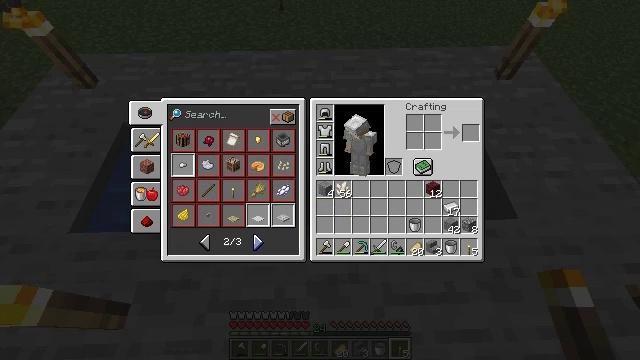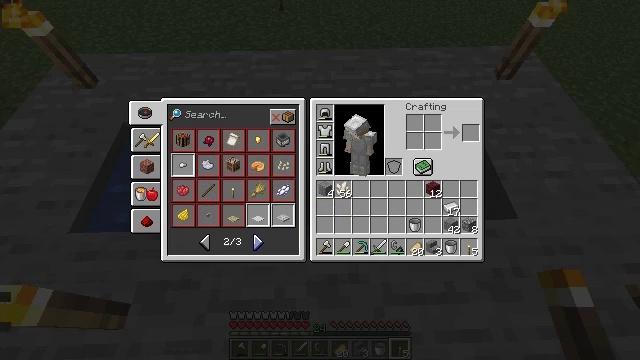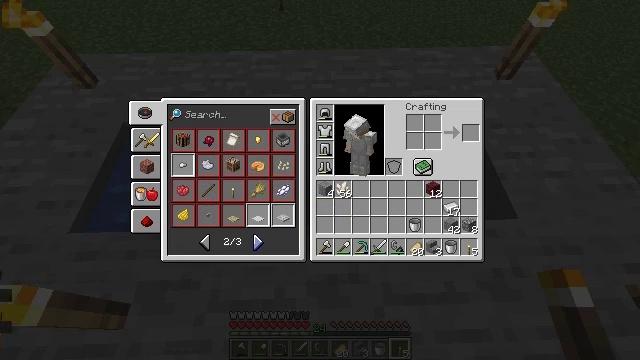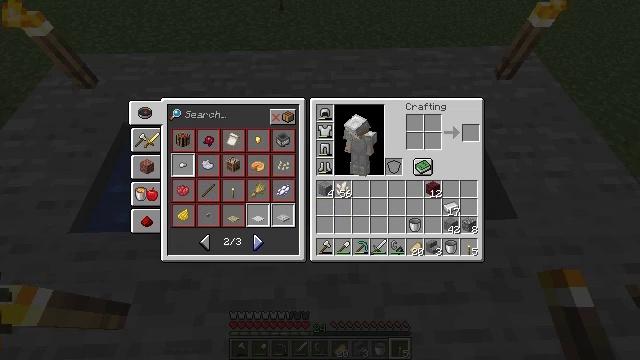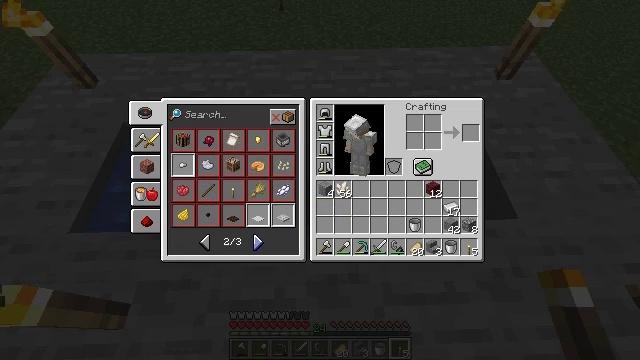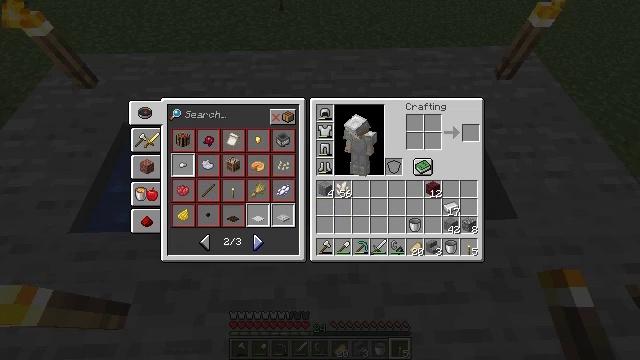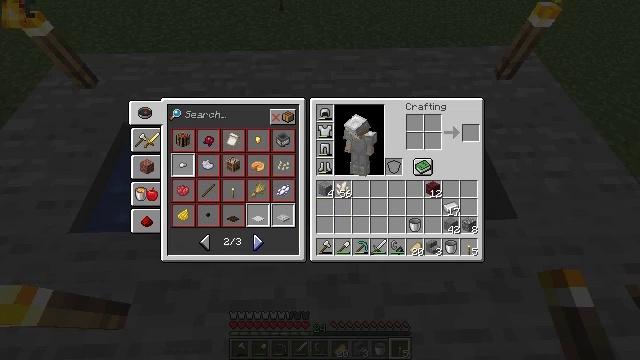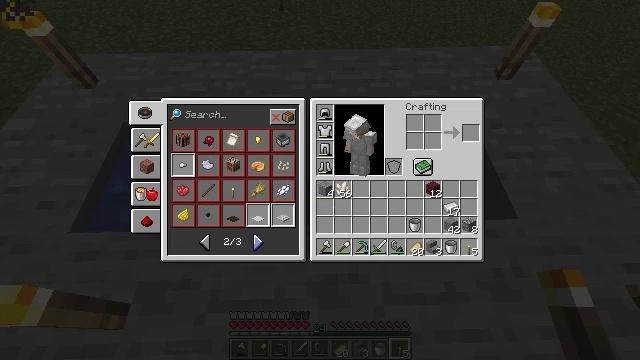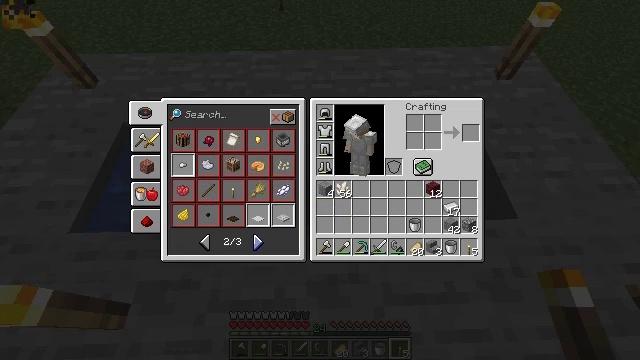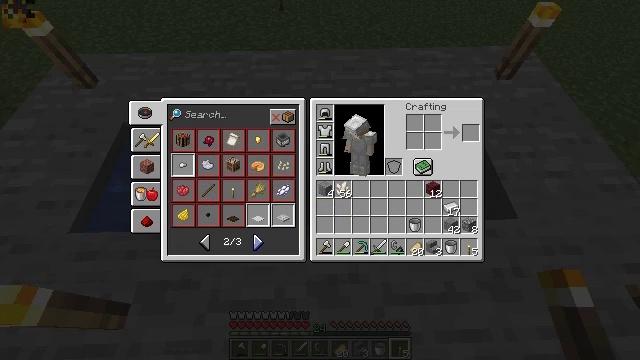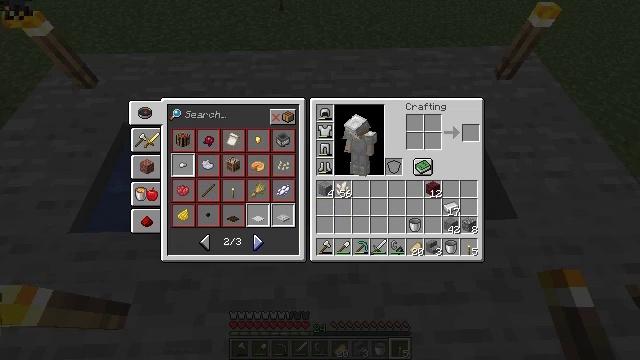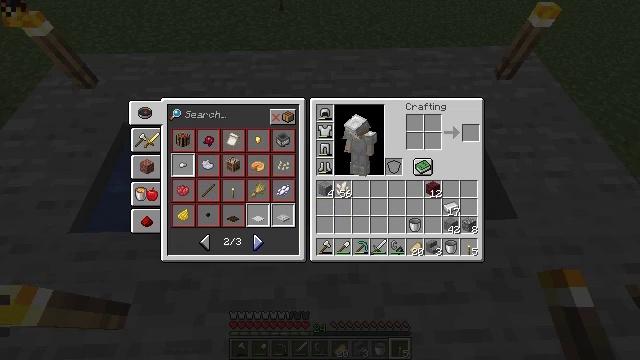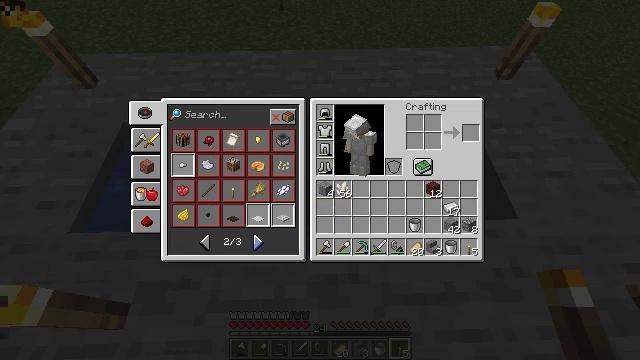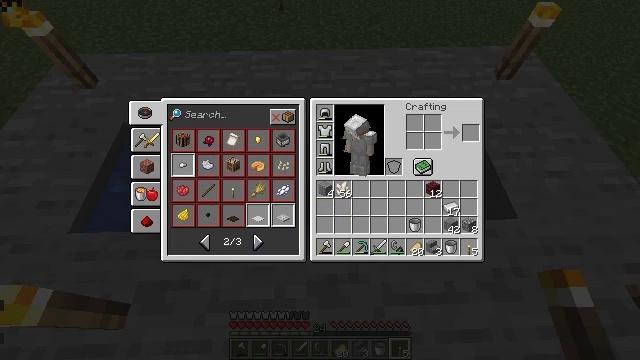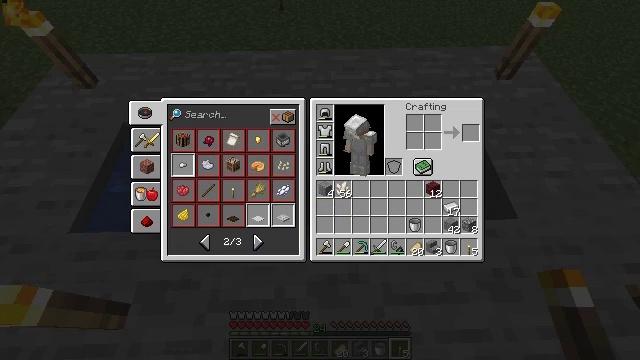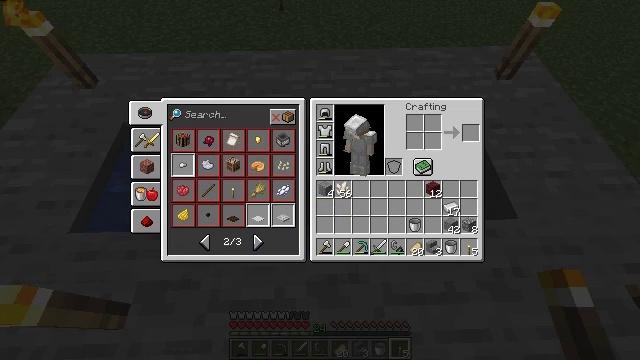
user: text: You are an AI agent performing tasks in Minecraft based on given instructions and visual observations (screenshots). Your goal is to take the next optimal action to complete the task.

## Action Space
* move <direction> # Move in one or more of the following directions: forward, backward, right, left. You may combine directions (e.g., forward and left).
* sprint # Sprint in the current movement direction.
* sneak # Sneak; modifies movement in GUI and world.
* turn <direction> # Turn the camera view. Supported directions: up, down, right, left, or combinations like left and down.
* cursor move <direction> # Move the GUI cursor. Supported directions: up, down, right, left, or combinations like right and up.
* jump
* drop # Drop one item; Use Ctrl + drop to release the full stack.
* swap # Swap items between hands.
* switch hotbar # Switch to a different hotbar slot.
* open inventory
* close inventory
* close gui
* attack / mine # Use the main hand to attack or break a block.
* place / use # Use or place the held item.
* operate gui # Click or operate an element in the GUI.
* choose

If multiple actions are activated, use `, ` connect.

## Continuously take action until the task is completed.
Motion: motion action
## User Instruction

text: Open a crafting table and craft the heavy weighted pressure plate.
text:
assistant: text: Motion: no_op
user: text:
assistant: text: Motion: no_op
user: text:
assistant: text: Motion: no_op
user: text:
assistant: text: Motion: no_op
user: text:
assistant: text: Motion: no_op
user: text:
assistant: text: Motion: no_op
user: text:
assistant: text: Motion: no_op
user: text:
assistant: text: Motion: no_op
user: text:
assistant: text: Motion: no_op
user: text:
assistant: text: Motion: no_op
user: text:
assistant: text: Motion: no_op
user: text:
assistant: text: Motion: no_op
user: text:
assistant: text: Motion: no_op
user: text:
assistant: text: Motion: no_op
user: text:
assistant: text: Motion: no_op
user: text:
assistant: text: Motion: no_op
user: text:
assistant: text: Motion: no_op
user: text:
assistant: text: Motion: no_op
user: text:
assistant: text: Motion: no_op
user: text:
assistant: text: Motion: no_op
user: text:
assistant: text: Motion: no_op
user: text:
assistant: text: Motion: no_op
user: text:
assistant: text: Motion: no_op
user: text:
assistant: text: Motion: no_op
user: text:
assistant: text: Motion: no_op
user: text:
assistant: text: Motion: no_op
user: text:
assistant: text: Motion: no_op
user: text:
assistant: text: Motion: no_op
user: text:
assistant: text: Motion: no_op
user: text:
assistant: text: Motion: no_op